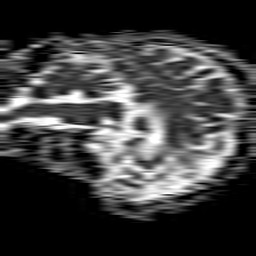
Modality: ADC
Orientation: sagittal
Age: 67
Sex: female
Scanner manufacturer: philips
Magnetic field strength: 1.5 T
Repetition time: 4.6 s
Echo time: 0.08631 s